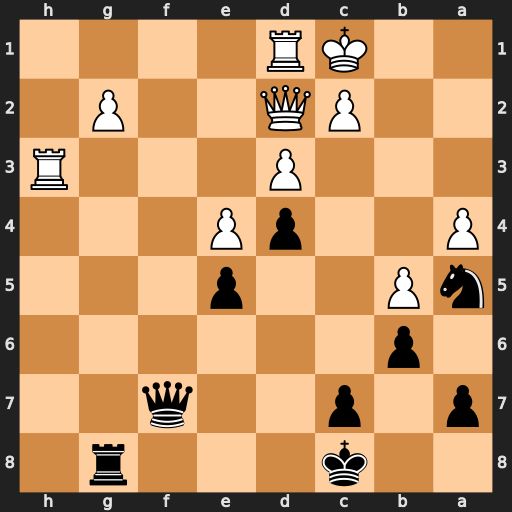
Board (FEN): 2k3r1/p1p2q2/1p6/nP2p3/P2pP3/3P3R/2PQ2P1/2KR4
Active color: b
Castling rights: -
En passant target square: -
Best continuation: Qa2 Qf2 Nb3+ cxb3 Qxf2